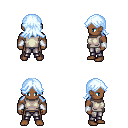
a pixel art fantasy rpg character, male body template, human, dark skin, white sleeveless shirt, metal pants, white cyan loose hair, white cloth bracers, four views (front, back, left, right), 2x2 character sprite sheet, small pixel art, hard edges, no anti-aliasing